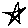
Label: star